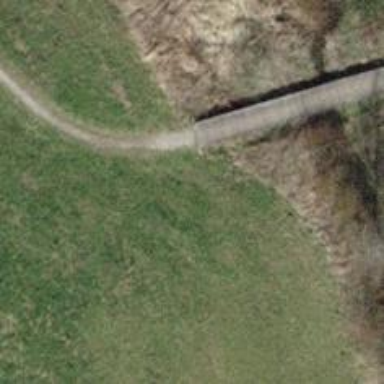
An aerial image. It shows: Path leading to bridge.